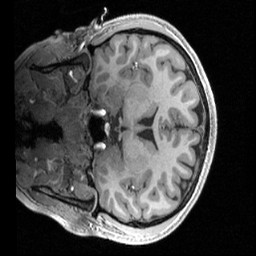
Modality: T1w
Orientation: coronal
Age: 20
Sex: female
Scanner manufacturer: siemens
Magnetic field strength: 3 T
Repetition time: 2.4 s
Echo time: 0.00224 s